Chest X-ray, PA view. Patient: 63 years old, sex M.
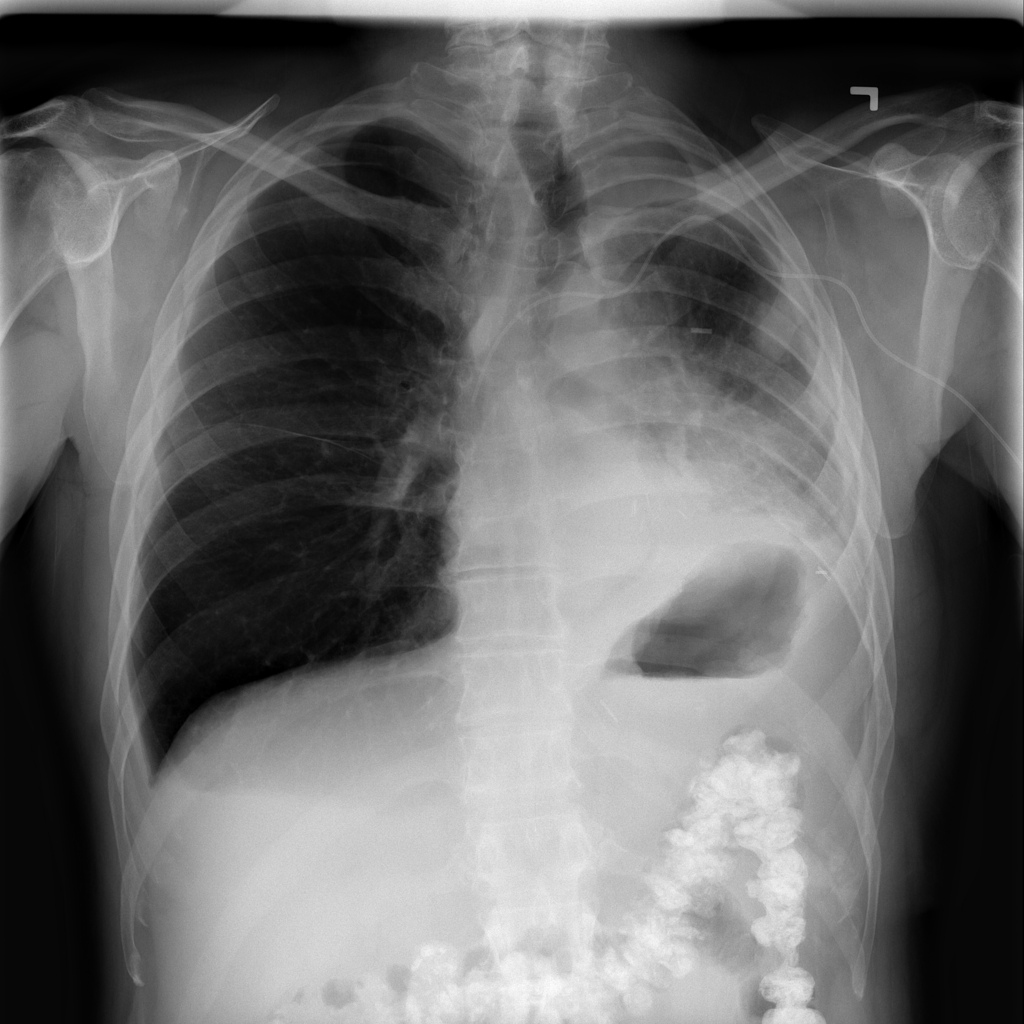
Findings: Mass, Pleural_Thickening